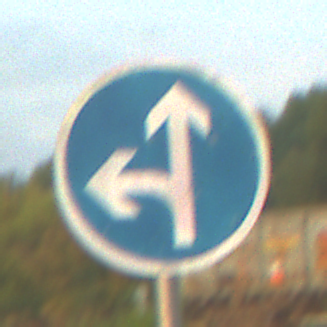
Verkehrszeichen: VorgeschriebeneFahrtrichtungGeradeausOderLinks
Umgebung: Outdoor, Suburban
Tageszeit: SunriseSunset
Wetter: PartlyCloudy
Licht: Natural
Jahreszeit: NotSpecified
Kontrast: MediumContrast